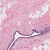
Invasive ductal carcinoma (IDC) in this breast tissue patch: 0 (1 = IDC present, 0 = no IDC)